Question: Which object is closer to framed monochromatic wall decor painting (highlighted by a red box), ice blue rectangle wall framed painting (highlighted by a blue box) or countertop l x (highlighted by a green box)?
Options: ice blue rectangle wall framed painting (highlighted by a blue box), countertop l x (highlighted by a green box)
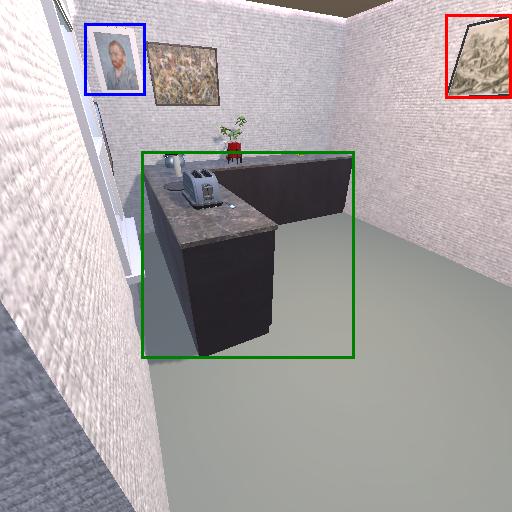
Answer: ice blue rectangle wall framed painting (highlighted by a blue box)